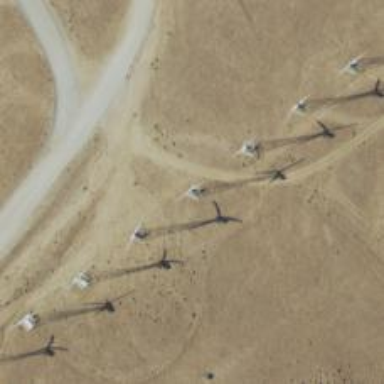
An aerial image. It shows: Wind turbine power generator.